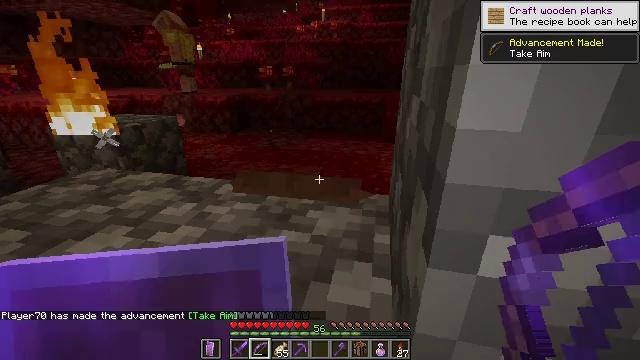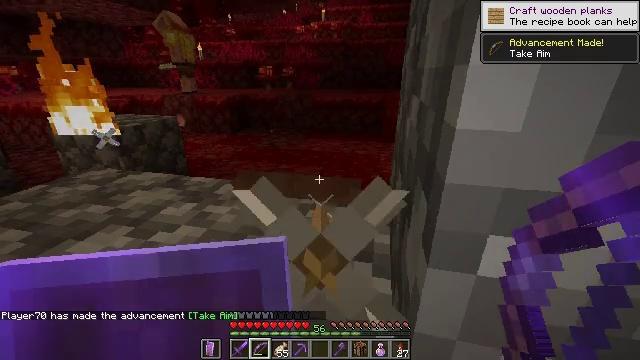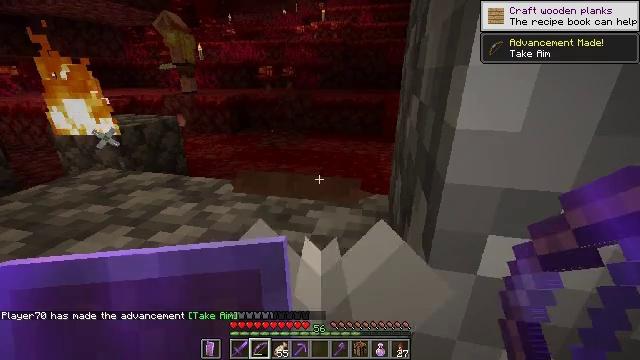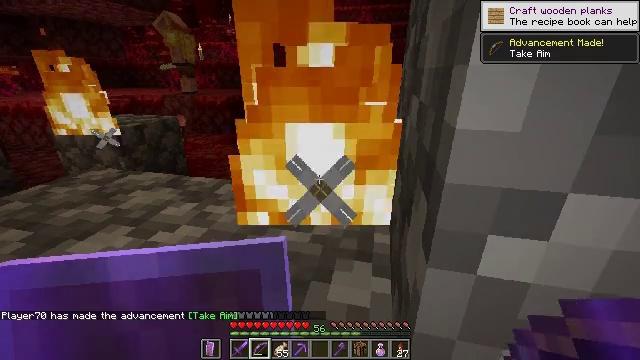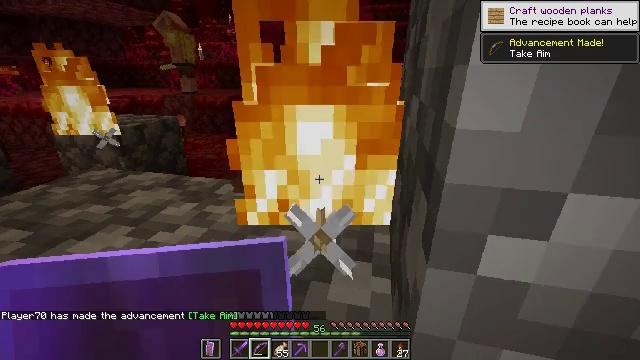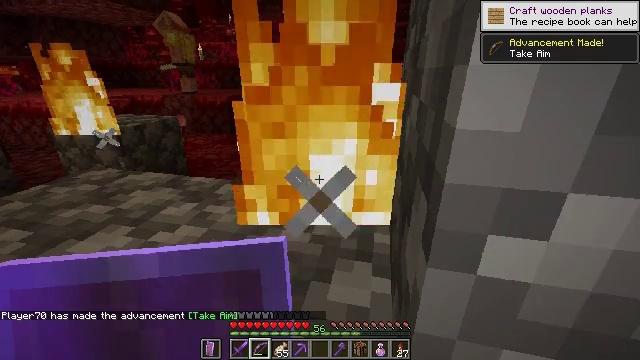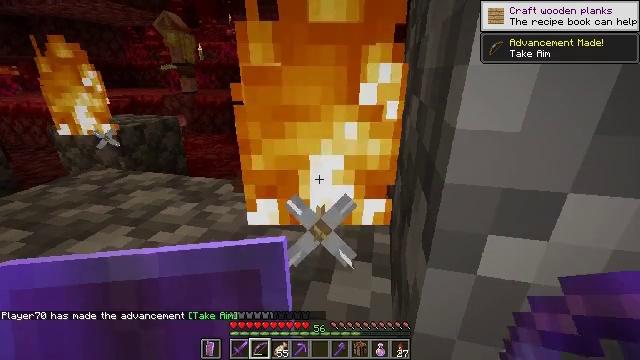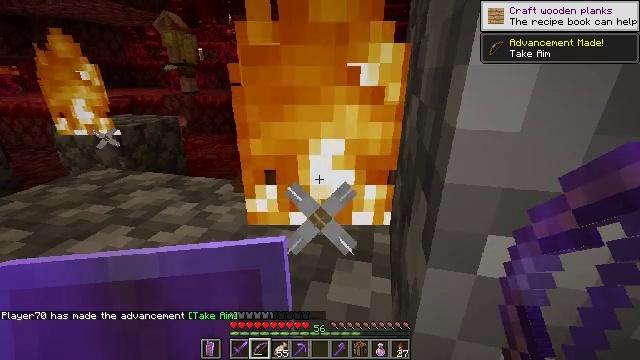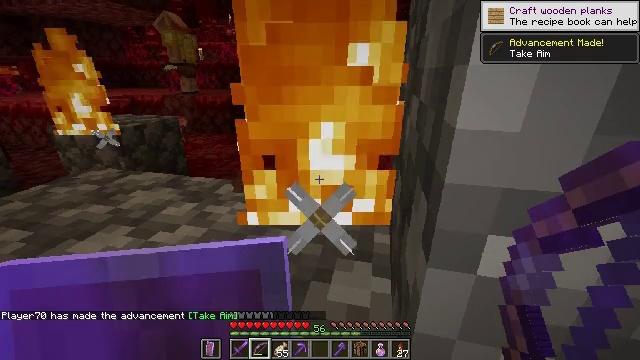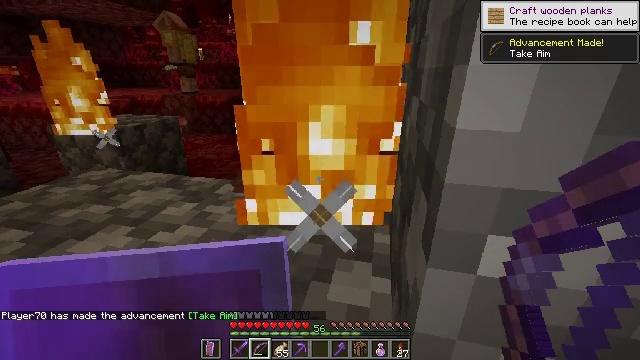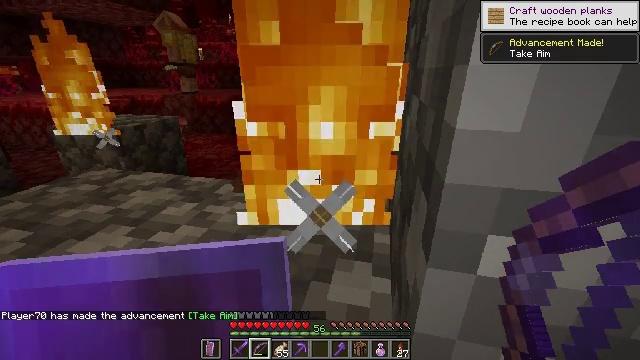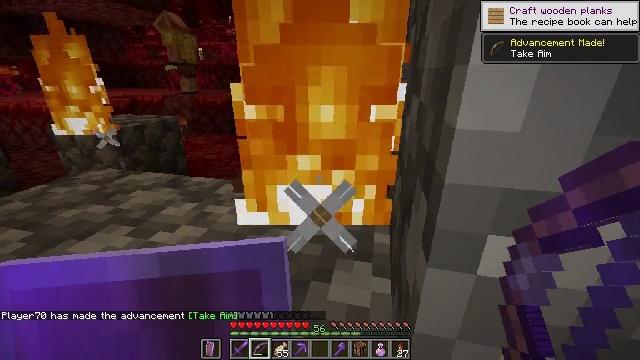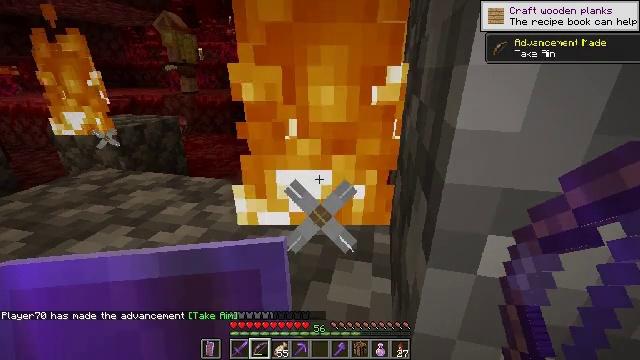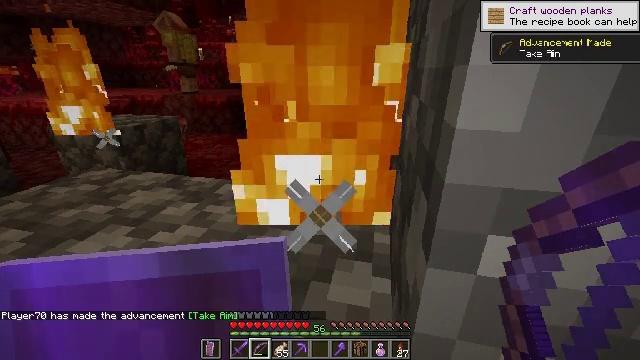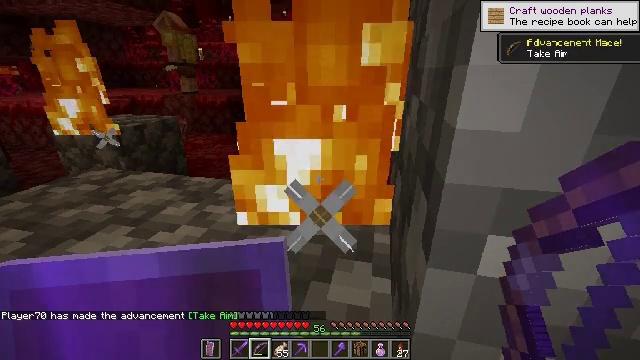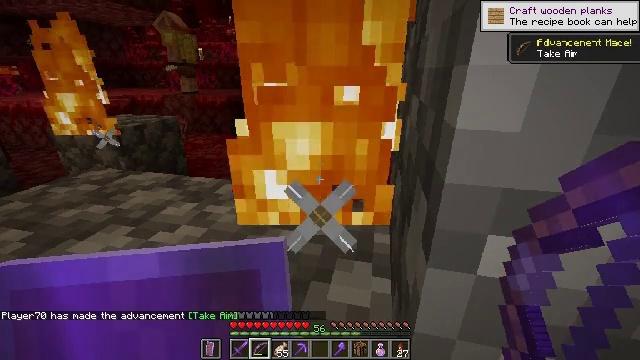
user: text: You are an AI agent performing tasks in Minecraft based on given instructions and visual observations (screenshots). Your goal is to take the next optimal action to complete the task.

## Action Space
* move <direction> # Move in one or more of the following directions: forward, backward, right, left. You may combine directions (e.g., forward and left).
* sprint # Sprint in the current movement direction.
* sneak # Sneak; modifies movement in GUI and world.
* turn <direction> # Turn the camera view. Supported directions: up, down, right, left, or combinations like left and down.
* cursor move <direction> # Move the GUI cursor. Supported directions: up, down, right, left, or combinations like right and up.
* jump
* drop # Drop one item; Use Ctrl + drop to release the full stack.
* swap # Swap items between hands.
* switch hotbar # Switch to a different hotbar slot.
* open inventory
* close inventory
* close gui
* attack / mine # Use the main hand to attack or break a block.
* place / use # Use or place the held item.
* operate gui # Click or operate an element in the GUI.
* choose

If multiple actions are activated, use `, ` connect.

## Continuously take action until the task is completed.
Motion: motion action
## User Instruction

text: Hunt a hoglin.
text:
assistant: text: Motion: no_op
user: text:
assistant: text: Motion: no_op
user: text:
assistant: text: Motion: no_op
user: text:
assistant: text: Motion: no_op
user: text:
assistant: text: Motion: no_op
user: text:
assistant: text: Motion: no_op
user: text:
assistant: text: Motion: no_op
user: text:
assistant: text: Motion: no_op
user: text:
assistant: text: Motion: no_op
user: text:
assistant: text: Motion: no_op
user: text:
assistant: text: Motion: no_op
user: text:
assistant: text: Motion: no_op
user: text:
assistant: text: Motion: no_op
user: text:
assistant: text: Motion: no_op
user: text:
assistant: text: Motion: no_op
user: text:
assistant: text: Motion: no_op
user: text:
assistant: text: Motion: no_op
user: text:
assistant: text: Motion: no_op
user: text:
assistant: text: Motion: no_op
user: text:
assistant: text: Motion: no_op
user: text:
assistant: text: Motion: move forward, jump
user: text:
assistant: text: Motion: move forward and move left, jump
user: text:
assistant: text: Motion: move forward and move left, jump
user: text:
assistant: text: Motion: move forward and move left, jump
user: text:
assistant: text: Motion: move forward and move left
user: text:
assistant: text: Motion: move forward and move left
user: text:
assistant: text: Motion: move forward and move left, turn right and down
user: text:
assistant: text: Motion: turn right and down
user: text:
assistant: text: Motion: use / place
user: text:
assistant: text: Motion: use / place